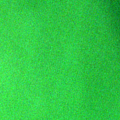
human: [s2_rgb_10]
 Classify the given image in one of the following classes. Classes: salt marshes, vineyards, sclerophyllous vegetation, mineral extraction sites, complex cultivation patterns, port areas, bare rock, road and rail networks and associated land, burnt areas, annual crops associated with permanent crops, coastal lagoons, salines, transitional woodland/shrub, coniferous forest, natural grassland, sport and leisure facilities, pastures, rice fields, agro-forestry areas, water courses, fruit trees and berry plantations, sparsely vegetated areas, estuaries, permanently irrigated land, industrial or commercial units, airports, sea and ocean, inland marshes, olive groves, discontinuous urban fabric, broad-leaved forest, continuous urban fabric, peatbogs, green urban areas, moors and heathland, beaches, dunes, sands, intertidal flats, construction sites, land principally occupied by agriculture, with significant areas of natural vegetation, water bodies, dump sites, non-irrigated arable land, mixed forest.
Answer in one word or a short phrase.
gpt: coastal lagoons